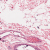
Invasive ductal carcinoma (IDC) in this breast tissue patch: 0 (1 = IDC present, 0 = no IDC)